Question: I'm building Windows Phone app and I created a custom icon button that will be used over and over again. The button looks pretty much like the following picture:

To try to follow the DRY (Don't Repeat Yourself) principle I created a class that basically inherited from 'Button' and added a custom parameter of type 'ControlTemplate' called 'IconTemplate'
'Text'
'''
public class IconButton : Button
{
public static readonly DependencyProperty IconTemplateProperty =
DependencyProperty.Register(
"IconTemplate",
typeof(ControlTemplate),
typeof(IconButton),
null);
public ControlTemplate IconTemplate
{
get { return (ControlTemplate)GetValue(IconTemplateProperty); }
set { SetValue(IconTemplateProperty, value); }
}
}
'''
After creating the class I made a 'Resource' called 'Generic.xaml' that applied some style to this class.
'''
<ResourceDictionary xmlns="http://schemas.microsoft.com/winfx/2006/xaml/presentation"
xmlns:x="http://schemas.microsoft.com/winfx/2006/xaml"
xmlns:c="clr-namespace:PiadasEngracadas.Controls"
<Style TargetType="c:IconButton">
<Setter Property="Background" Value="Transparent"/>
<Setter Property="BorderBrush" Value="{StaticResource PhoneForegroundBrush}"/>
<Setter Property="Foreground" Value="{StaticResource PhoneForegroundBrush}"/>
<Setter Property="BorderThickness" Value="{StaticResource PhoneBorderThickness}"/>
<Setter Property="FontFamily" Value="{StaticResource PhoneFontFamilySemiBold}"/>
<Setter Property="FontSize" Value="{StaticResource PhoneFontSizeMediumLarge}"/>
<Setter Property="Padding" Value="0"/>
<Setter Property="Template">
<Setter.Value>
<ControlTemplate TargetType="c:IconButton">
<Grid Background="{TemplateBinding Background}" x:Name="ButtonBackground">
<VisualStateManager.VisualStateGroups>
<VisualStateGroup x:Name="CommonStates">
<VisualState x:Name="Normal"/>
<VisualState x:Name="MouseOver"/>
<VisualState x:Name="Pressed">
<Storyboard>
<ObjectAnimationUsingKeyFrames Storyboard.TargetProperty="Foreground" Storyboard.TargetName="IconTemplateContainer">
<DiscreteObjectKeyFrame KeyTime="0" Value="{StaticResource PhoneBackgroundBrush}"/>
</ObjectAnimationUsingKeyFrames>
<ObjectAnimationUsingKeyFrames Storyboard.TargetProperty="Background" Storyboard.TargetName="ButtonBackground">
<DiscreteObjectKeyFrame KeyTime="0" Value="{StaticResource PhoneForegroundBrush}"/>
</ObjectAnimationUsingKeyFrames>
</Storyboard>
</VisualState>
<VisualState x:Name="Disabled">
<Storyboard>
<ObjectAnimationUsingKeyFrames Storyboard.TargetProperty="Foreground" Storyboard.TargetName="IconTemplateContainer">
<DiscreteObjectKeyFrame KeyTime="0" Value="{StaticResource PhoneDisabledBrush}"/>
</ObjectAnimationUsingKeyFrames>
<ObjectAnimationUsingKeyFrames Storyboard.TargetProperty="Background" Storyboard.TargetName="ButtonBackground">
<DiscreteObjectKeyFrame KeyTime="0" Value="Transparent"/>
</ObjectAnimationUsingKeyFrames>
</Storyboard>
</VisualState>
</VisualStateGroup>
</VisualStateManager.VisualStateGroups>
<ContentControl x:Name="IconTemplateContainer"
Template="{TemplateBinding IconTemplate}" />
<TextBlock VerticalAlignment="Bottom"
HorizontalAlignment="Right"
Margin="{StaticResource PhoneHorizontalMargin}"
FontFamily="{StaticResource PhoneFontFamilyLight}"
Text="{TemplateBinding Text}" />
</Grid>
</ControlTemplate>
</Setter.Value>
</Setter>
</Style>
</ResourceDictionary>
'''
So I could simply create the button like this and the appearance would be correct.
'''
<c:IconButton Text="Some Text"
IconTemplate="{StaticResource IconsButtons.Sleepy}" />
'''
'Path's Stroke'
Since I'm going to use this button over and over again I thought that maybe it would be valuable to have another property that it would define the new stroke color when the button is tapped. Something like:
'''
<c:IconButton Text="Some Text"
TappedColor="#123456" // New property
IconTemplate="{StaticResource IconsButtons.Sleepy}" />
'''
But the problem is that I don't know how to change the color of the 'Path' that is the 'Template' (?) of the 'ContentControl'. I was thinking about something like this:
'''
<ObjectAnimationUsingKeyFrames Storyboard.TargetProperty="Stroke" Storyboard.TargetName="(IconTemplateContainer).(Template).(Stroke)">
'''
I know that this syntax is completely wrong but I wonder if someone can help me achieve my goal.
'Path''ControlTemplate''Path''Content''ContentControl''ContentControl''for a certain'
The 'ControlTemplate' code is as follows
'''
<ControlTemplate x:Key="IconsButtons.Sleepy">
<Path Data="M32.000099,44.658999C36.566562,44.658999 39.162999,47.058804 ...."
Stretch="Uniform"
Fill="#FFFFFFFF"
Width="26"
Height="26"
Margin="0"
RenderTransformOrigin="0.5,0.5">
<Path.RenderTransform>
<TransformGroup>
<TransformGroup.Children>
<RotateTransform Angle="0" />
<ScaleTransform ScaleX="1" ScaleY="1" />
</TransformGroup.Children>
</TransformGroup>
</Path.RenderTransform>
</Path>
</ControlTemplate>
'''
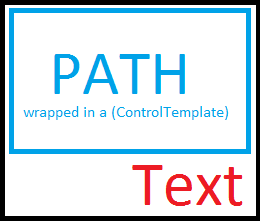
Answer: You can do a TemplateBinding on the stroke color of the path to the foreground color of your IconButton. Then you can change the Foreground color of the IconButton and it will change the path color: Stroke="{TemplateBinding Foreground}"